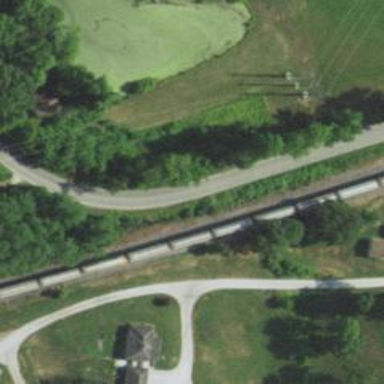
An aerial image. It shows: Culvert tunnel.